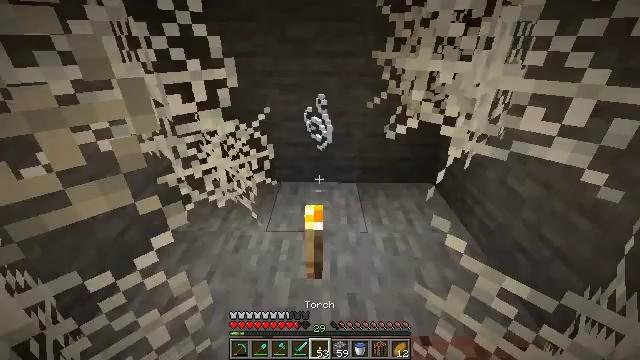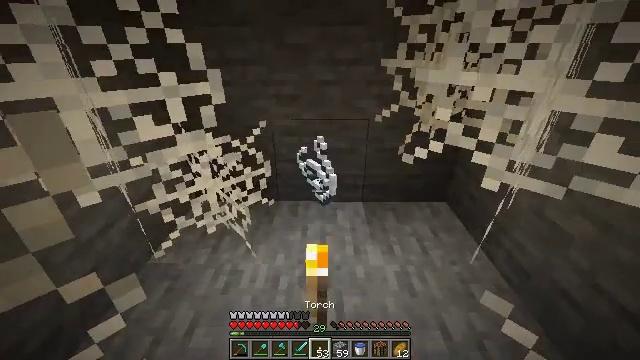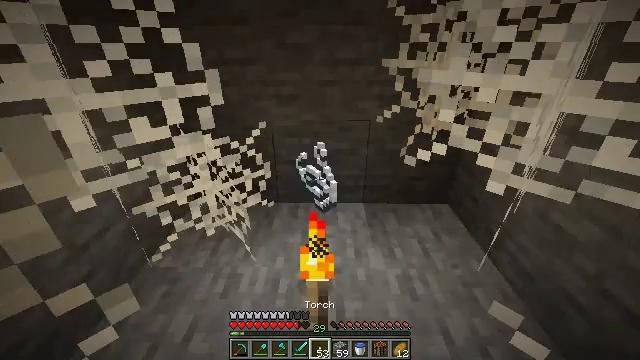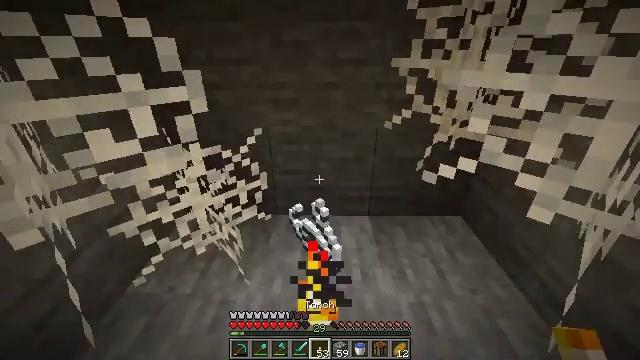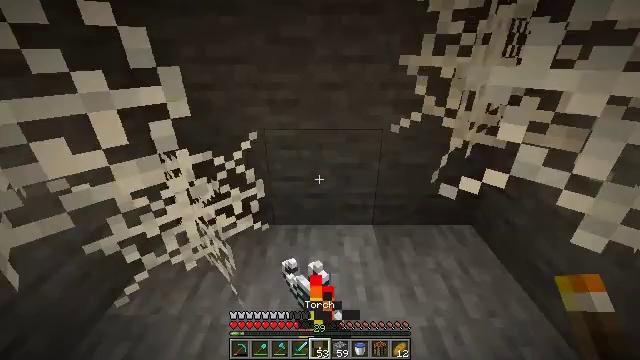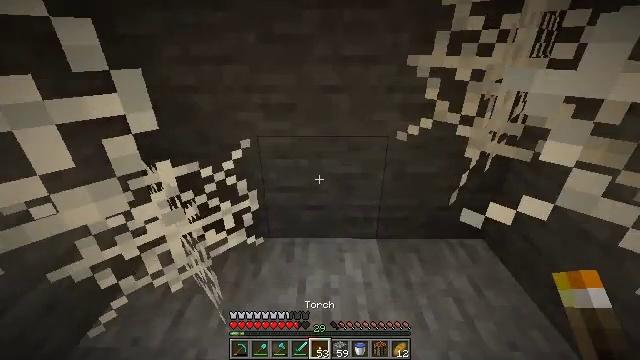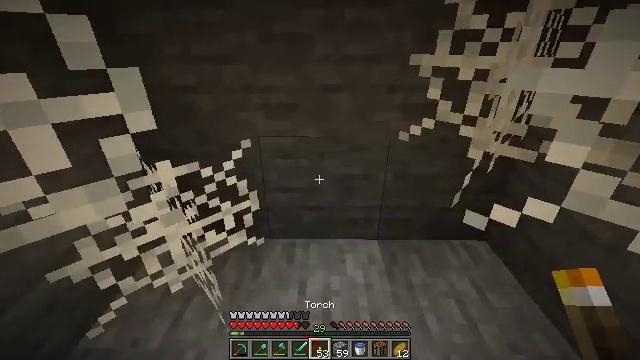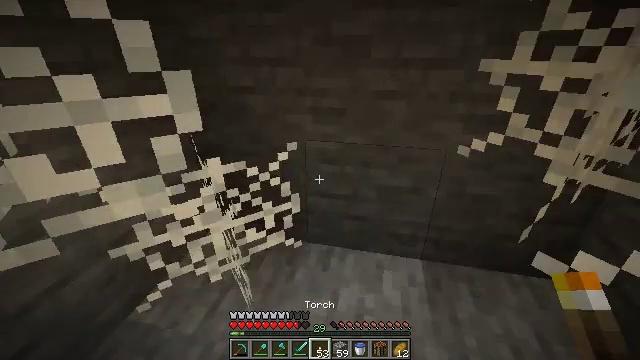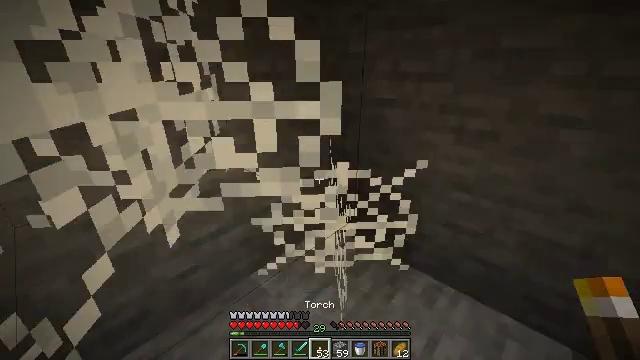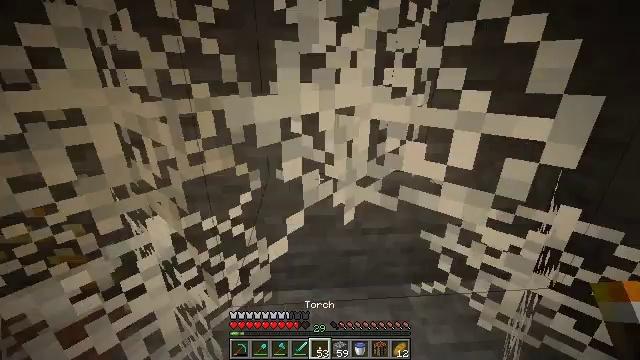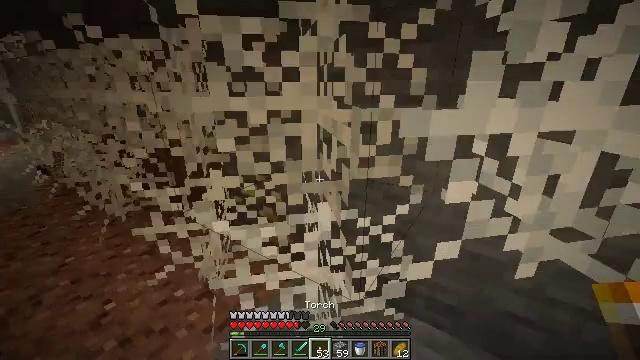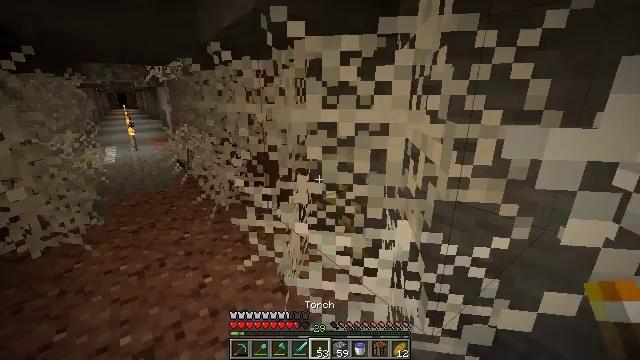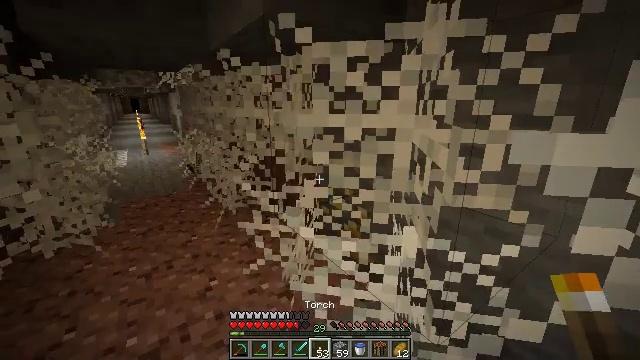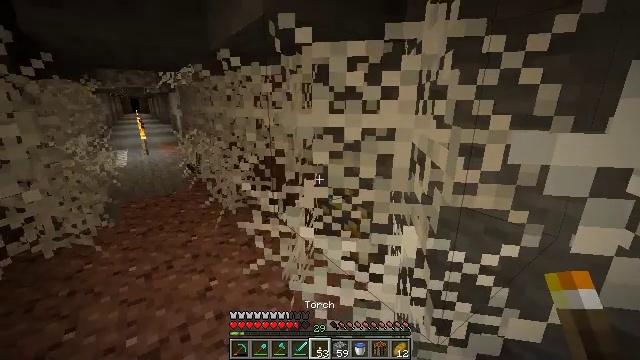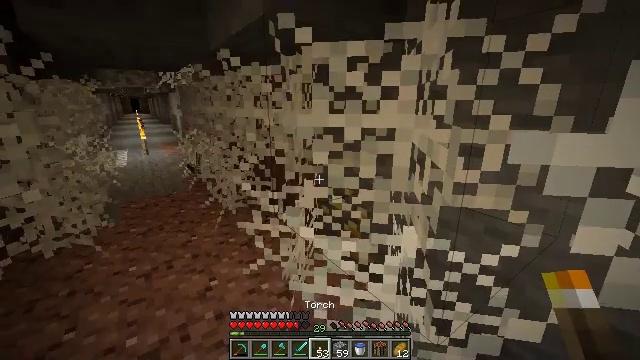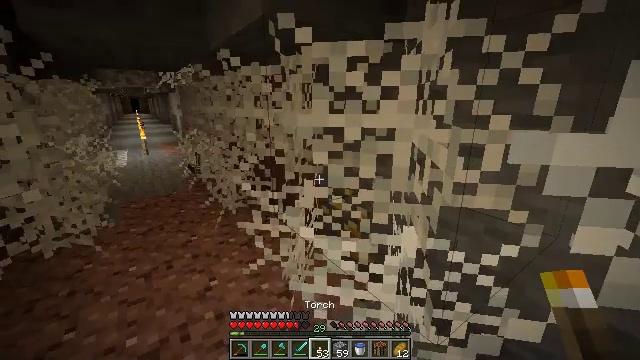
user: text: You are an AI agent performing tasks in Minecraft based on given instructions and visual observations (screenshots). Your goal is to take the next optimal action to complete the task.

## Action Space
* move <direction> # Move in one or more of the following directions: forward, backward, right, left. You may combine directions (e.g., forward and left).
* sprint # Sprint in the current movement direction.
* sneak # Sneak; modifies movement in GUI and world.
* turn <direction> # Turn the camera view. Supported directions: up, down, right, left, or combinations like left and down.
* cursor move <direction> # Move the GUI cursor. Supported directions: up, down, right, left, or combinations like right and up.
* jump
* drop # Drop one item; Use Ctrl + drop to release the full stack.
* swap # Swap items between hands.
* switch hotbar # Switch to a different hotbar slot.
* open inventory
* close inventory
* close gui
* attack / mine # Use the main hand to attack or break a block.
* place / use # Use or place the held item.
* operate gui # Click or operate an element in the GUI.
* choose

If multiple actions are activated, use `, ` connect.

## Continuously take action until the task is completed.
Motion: motion action
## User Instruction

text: Remove the cobweb to avoid getting stuck.
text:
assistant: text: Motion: move forward
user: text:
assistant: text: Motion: move forward
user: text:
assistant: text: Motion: move forward
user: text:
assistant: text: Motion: move forward
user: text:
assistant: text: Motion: no_op
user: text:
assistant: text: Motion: no_op
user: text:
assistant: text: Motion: turn left
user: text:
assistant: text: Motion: turn left and up
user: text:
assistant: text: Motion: turn left and up
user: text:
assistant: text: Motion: turn left and up
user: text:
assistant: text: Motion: turn left and up
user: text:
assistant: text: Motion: turn left and up
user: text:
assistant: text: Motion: no_op
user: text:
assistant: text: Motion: no_op
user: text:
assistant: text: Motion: no_op
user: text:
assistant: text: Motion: no_op
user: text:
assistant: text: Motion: turn left
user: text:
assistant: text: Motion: turn left
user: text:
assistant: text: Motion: turn left
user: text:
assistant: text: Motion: no_op
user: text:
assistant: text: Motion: turn left and up
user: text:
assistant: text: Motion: turn left and up
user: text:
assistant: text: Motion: turn left and up
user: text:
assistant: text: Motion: no_op
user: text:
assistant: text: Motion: move forward
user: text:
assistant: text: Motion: move forward
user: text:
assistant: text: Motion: move forward
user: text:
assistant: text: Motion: move forward
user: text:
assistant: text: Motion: move forward, turn right
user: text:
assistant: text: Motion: move forward